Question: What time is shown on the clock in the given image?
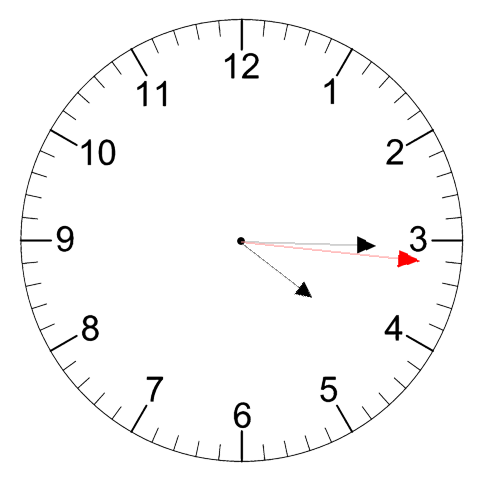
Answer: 04:15:16